Question: I want to do something like:
'''
E18-(1,1) &":" &E18+(1,1)
'''
My intent is to keep the selection of range 'E18' (value = B) and extend the selection to 'D16:F20'.

If I have a cell's range of 'E18' and I want to extend the range to 'D16:F20', how can I do this?
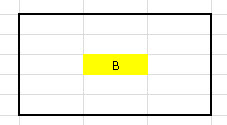
Answer: '''
Range(Cells(WorksheetFunction.Max(1, Selection.Row - 1), _
WorksheetFunction.Max(1, Selection.Column - 1)), _
Cells(WorksheetFunction.Min(Selection.Worksheet.Rows.Count, _
Selection.Row + 1), _
WorksheetFunction.Min(Selection.Worksheet.Columns.Count, _
Selection.Column + 1))).Select
'''
upd: thanks Siddharth Rout for formating my msg